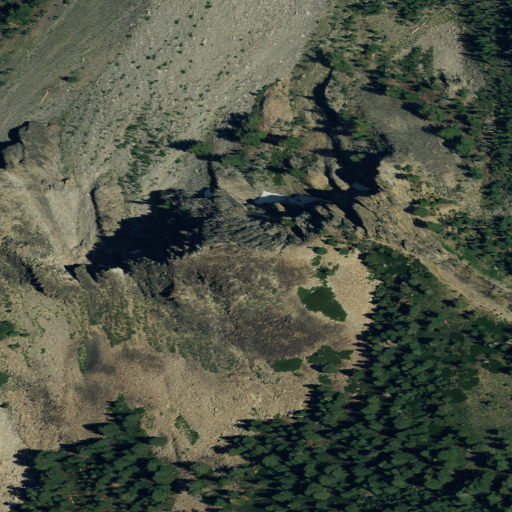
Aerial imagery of mountain in California named Twin Peaks containing shrub, evergreen forest, and barren land